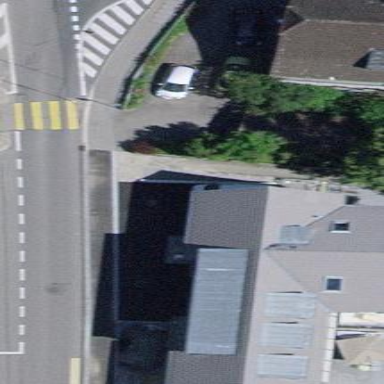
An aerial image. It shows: Residential building.